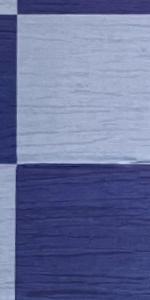
Label: Empty